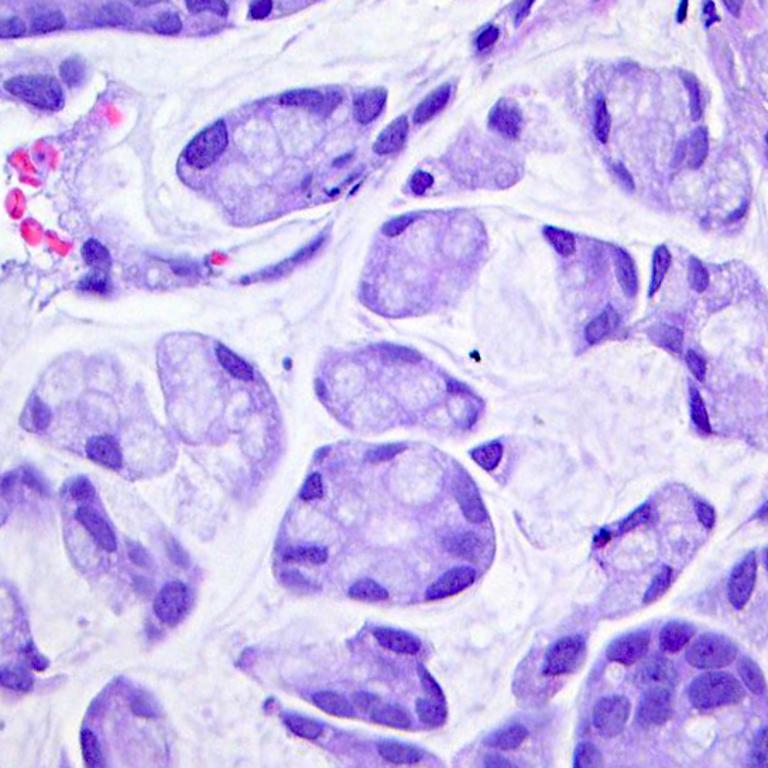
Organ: colon
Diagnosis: adenocarcinomas